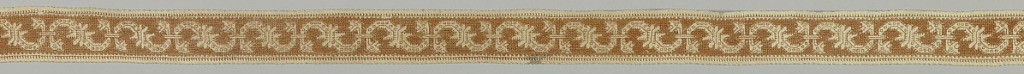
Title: Band
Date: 16th or 17th century
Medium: linen Technique: embroidered
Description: Long ochre-colored band with a scrolling pattern of a double-headed serpent.